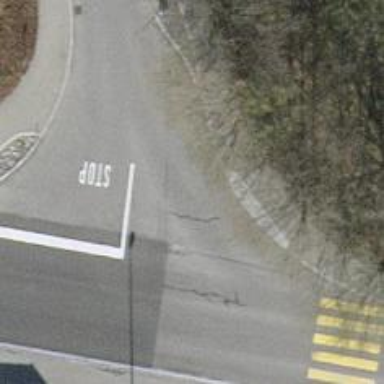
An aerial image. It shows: Footway with asphalt surface and crossing.